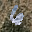
Label: 6